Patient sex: M
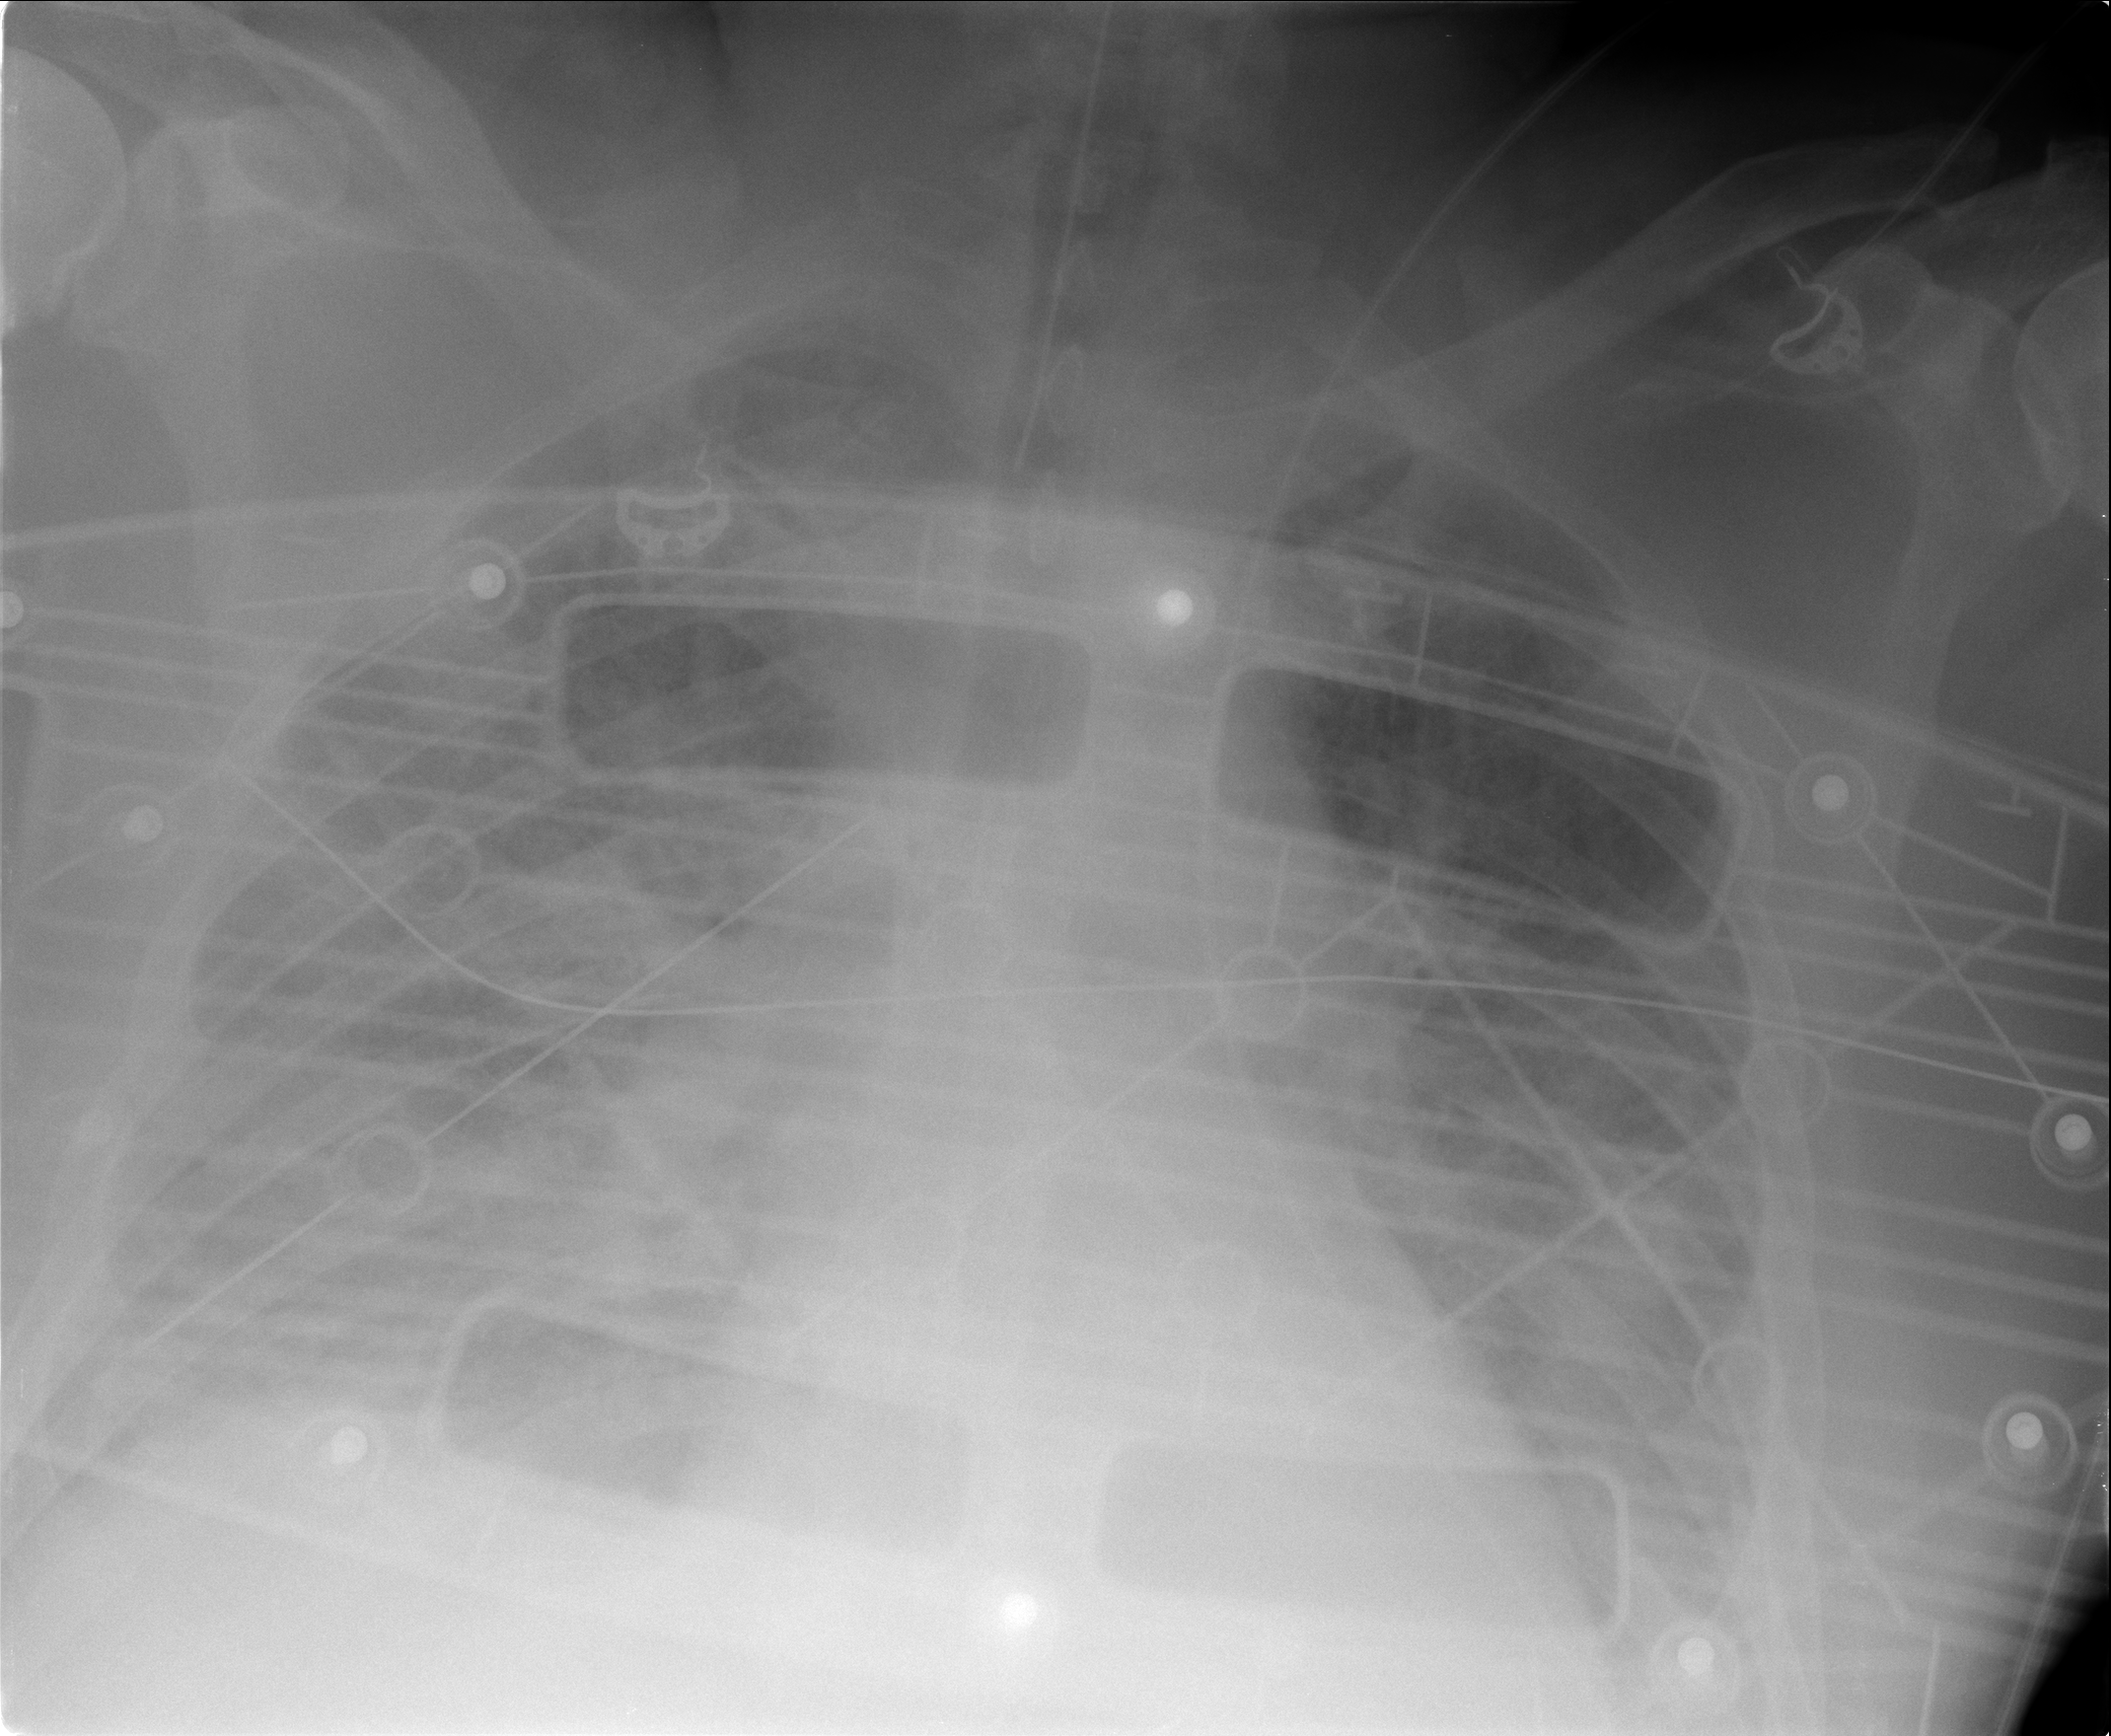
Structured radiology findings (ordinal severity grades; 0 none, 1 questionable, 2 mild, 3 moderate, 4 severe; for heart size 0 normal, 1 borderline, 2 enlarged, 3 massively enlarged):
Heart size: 0
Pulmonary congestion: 1
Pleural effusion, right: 3
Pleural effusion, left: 3
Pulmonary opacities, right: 1
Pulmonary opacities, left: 1
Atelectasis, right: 0
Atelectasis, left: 0